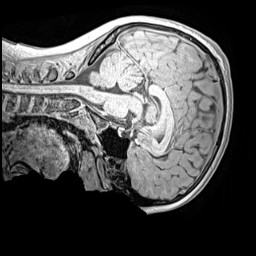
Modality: MP2RAGE
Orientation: sagittal
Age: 12
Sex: male
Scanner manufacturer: siemens
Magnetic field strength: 3 T
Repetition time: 4 s
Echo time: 0.00299 s